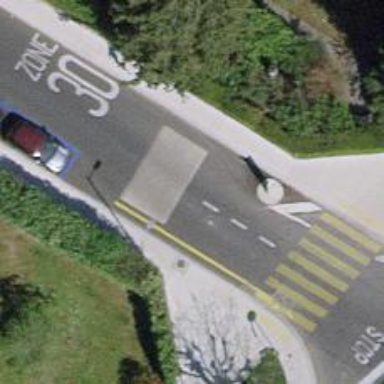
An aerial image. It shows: Traffic hump for calming the traffic.